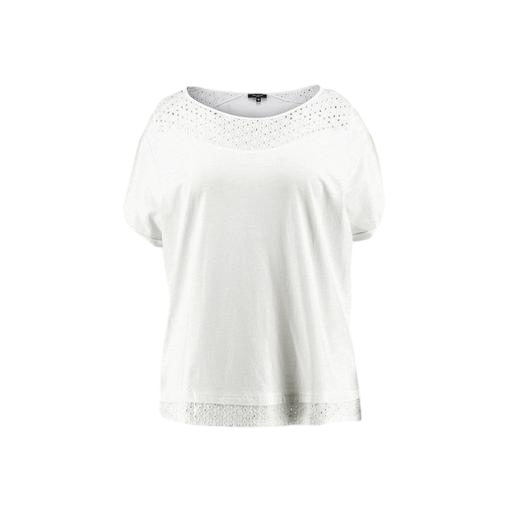
white jersey eyelet tee, lace-yoke t-shirt, white embellished t-shirt, white background